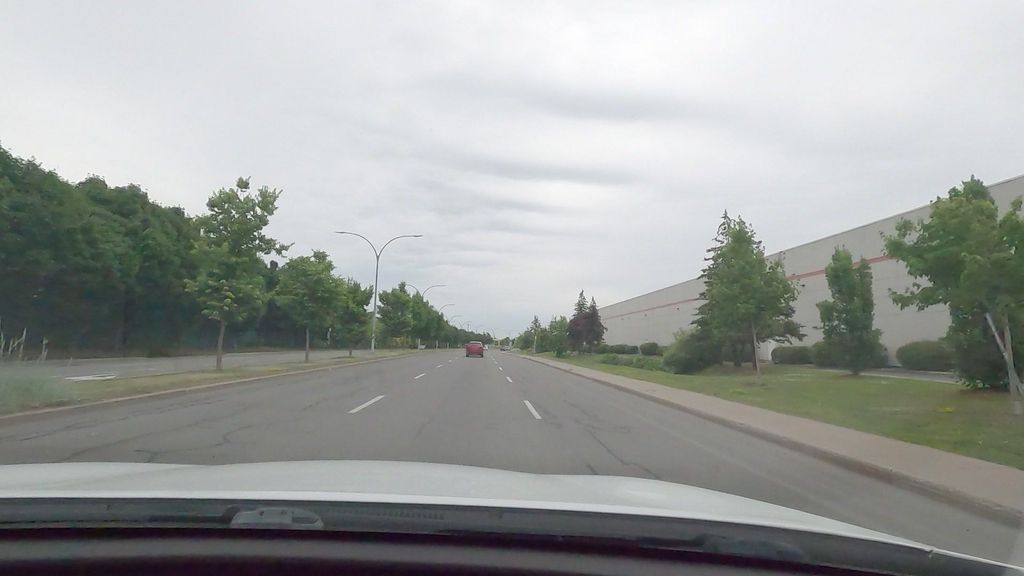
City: montreal